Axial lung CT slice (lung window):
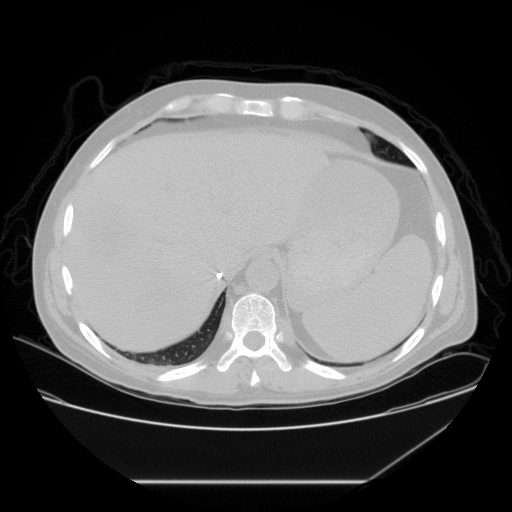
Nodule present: no